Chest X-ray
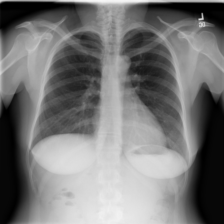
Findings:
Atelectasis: negative
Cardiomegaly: negative
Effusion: negative
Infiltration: positive
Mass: negative
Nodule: negative
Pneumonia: negative
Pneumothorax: negative
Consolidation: negative
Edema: negative
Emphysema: negative
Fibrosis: negative
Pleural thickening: negative
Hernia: negative